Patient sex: M
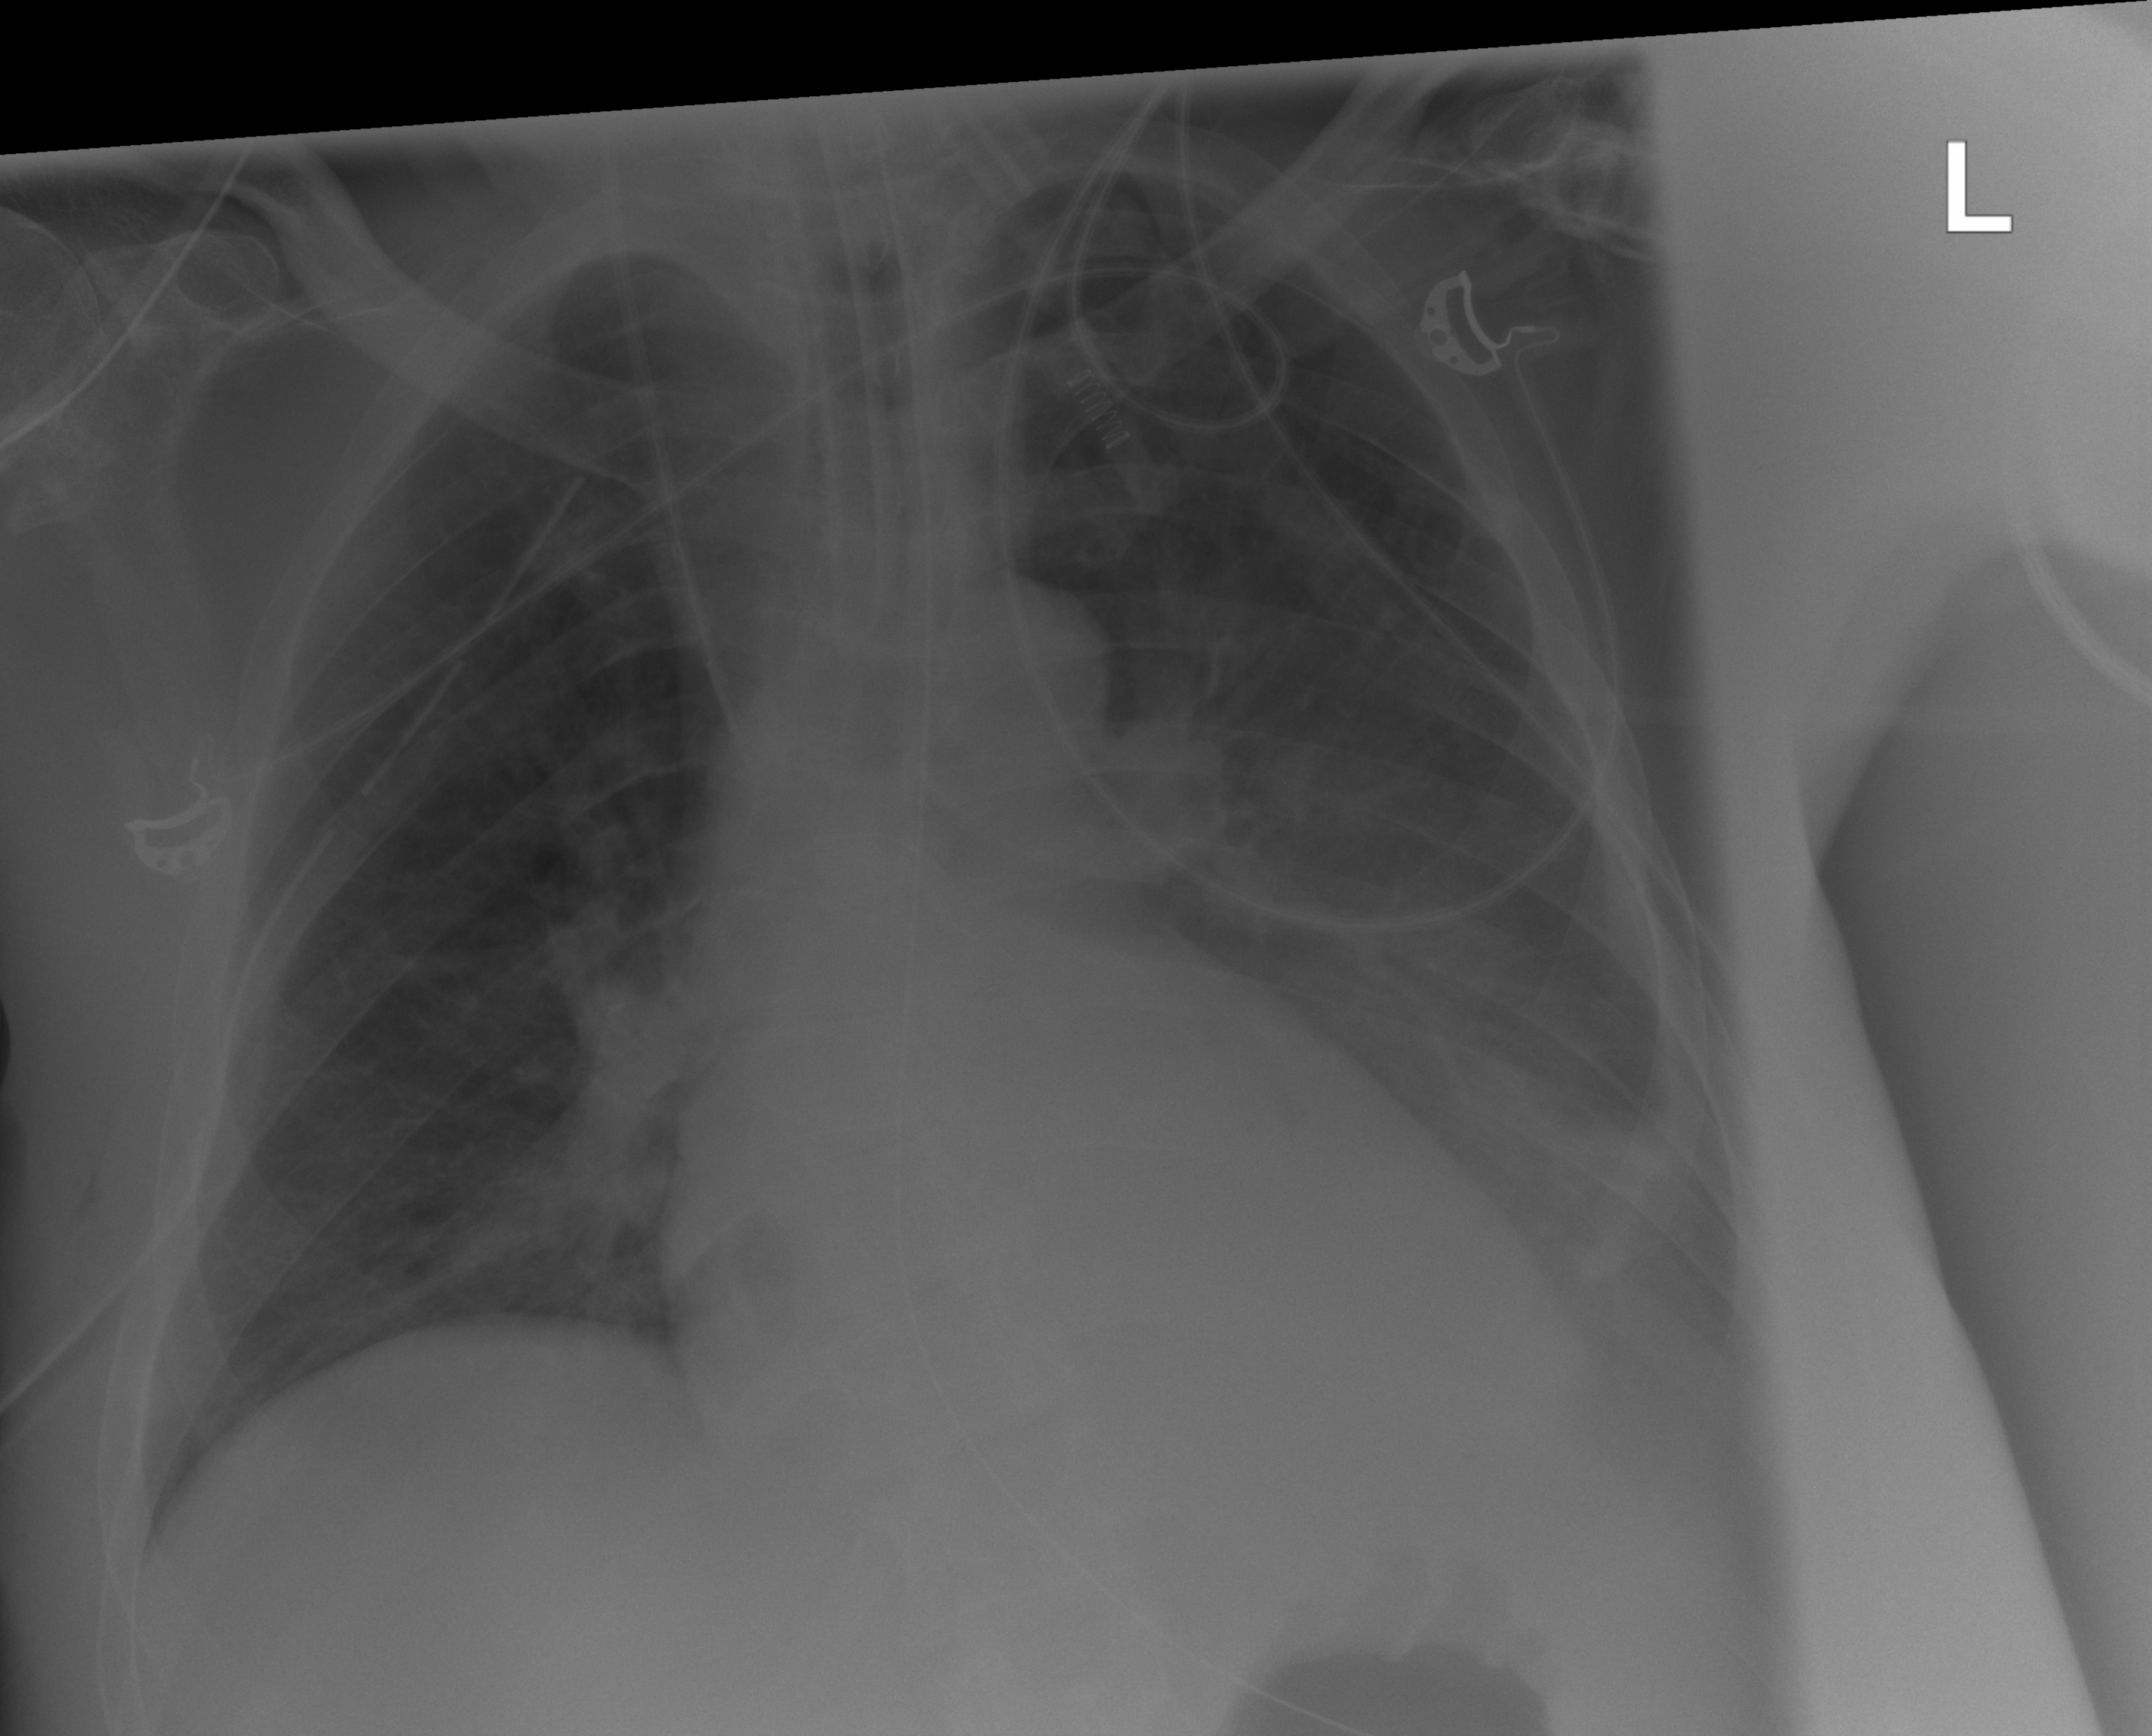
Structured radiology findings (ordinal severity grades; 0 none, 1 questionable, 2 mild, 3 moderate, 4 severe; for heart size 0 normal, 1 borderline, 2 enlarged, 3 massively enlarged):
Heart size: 2
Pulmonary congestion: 0
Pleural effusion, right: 0
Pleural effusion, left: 3
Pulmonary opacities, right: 0
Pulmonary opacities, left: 0
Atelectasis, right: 0
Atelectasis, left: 2